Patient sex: M
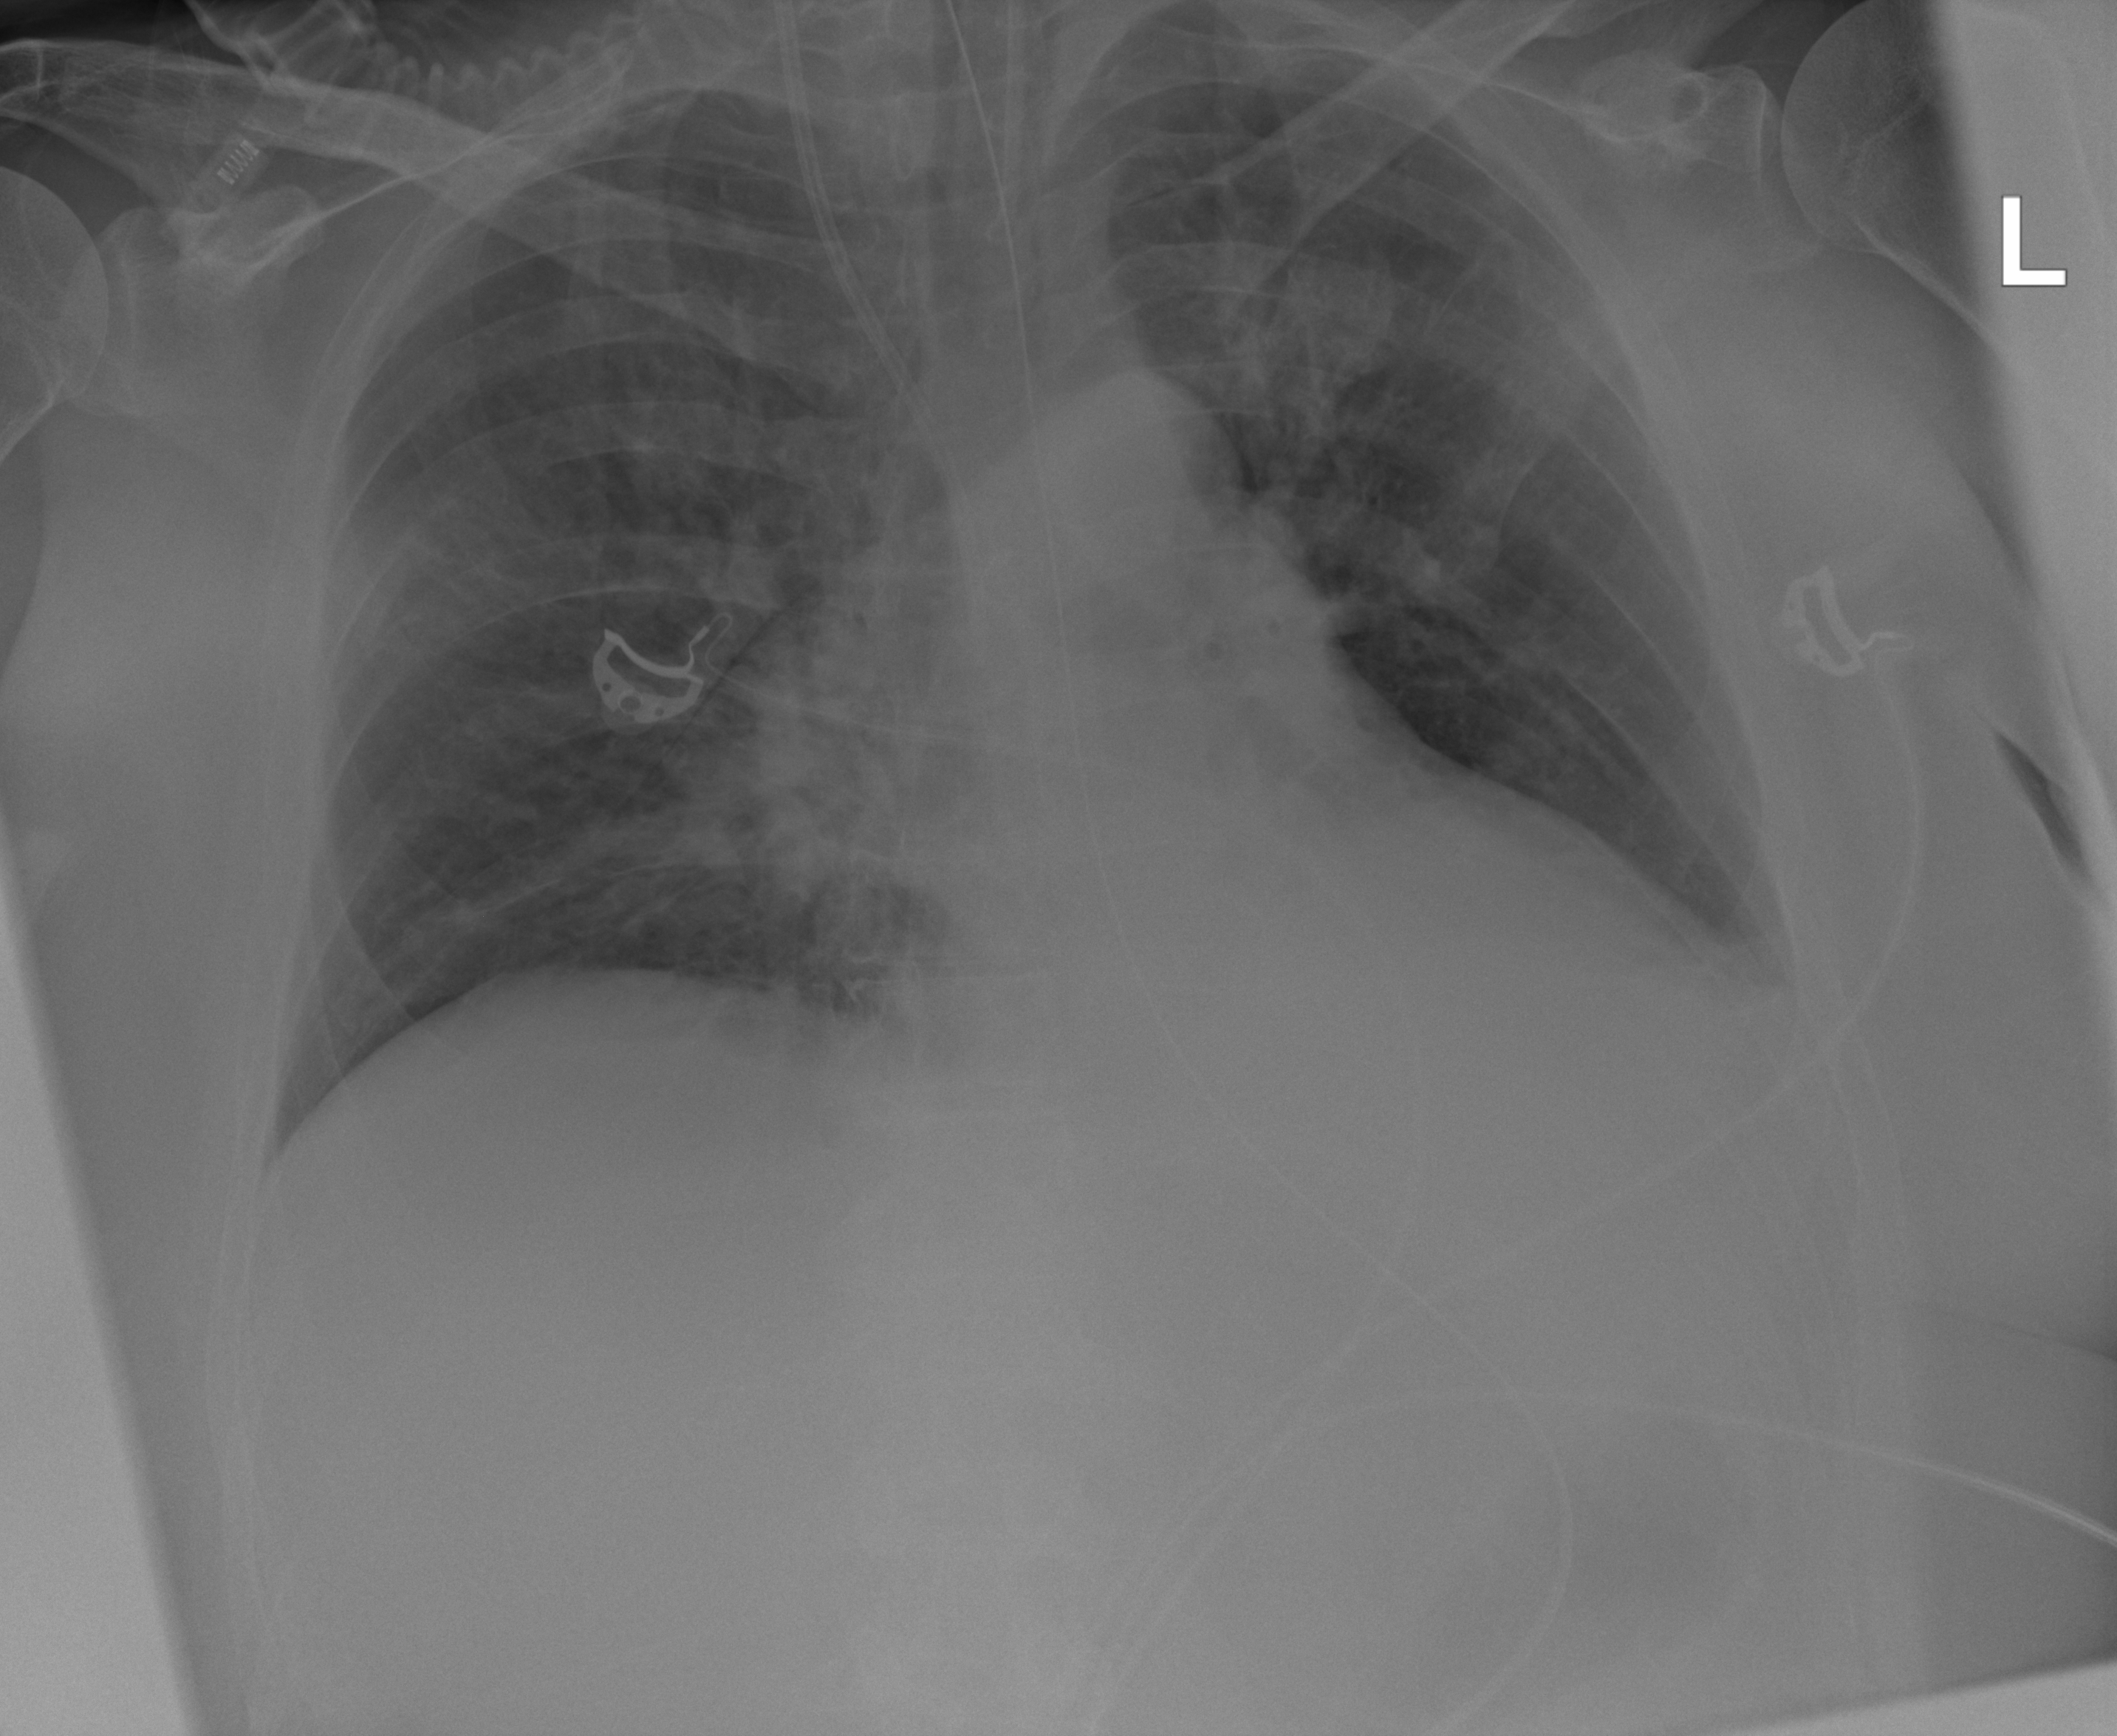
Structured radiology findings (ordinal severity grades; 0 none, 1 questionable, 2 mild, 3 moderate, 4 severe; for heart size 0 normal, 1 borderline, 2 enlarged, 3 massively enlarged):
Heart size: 2
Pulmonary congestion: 2
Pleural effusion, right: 0
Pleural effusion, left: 2
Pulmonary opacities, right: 2
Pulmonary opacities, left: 0
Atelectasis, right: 2
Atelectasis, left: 2